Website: apple
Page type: account-dashboard
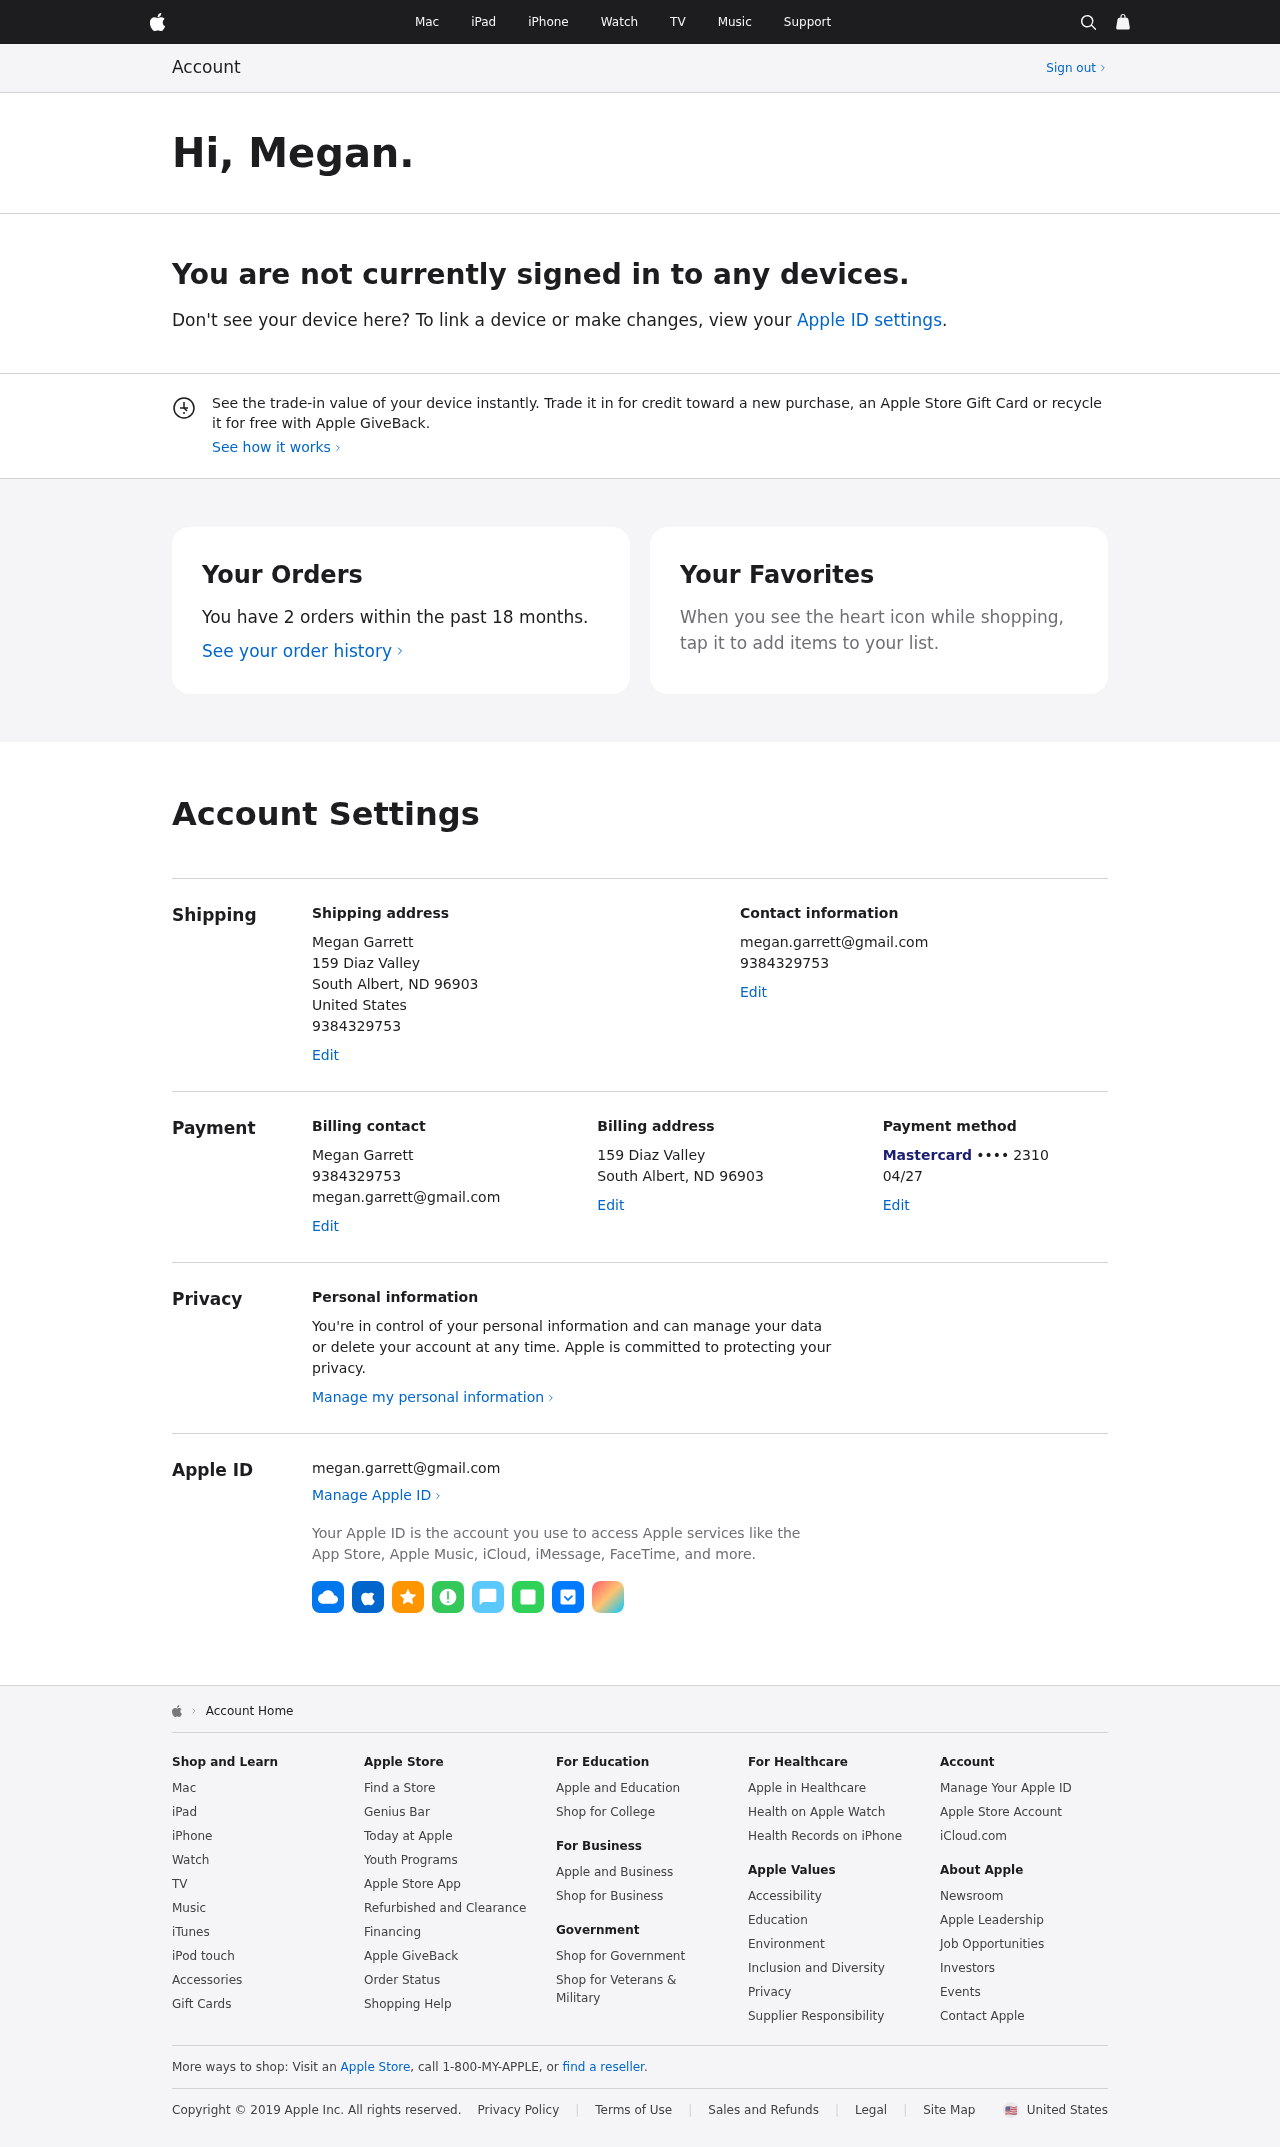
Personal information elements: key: PII_CARD_EXPIRY
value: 04/27
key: PII_CARD_LAST4
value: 2310
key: PII_CARD_TYPE
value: Mastercard
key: PII_CITY_STATE_ZIP
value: South Albert, ND 96903
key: PII_COUNTRY
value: United States
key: PII_EMAIL
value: megan.garrett@gmail.com
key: PII_FIRSTNAME
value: Megan
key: PII_FULLNAME
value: Megan Garrett
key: PII_PHONE
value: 9384329753
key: PII_STREET
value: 159 Diaz Valley
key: PII_PHONE2
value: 9384329753
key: PII_FULLNAME2
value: Megan Garrett
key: PII_PHONE3
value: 9384329753
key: PII_EMAIL2
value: megan.garrett@gmail.com
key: PII_CITY
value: South Albert
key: PII_STATE_ABBR
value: ND
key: PII_POSTCODE
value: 96903
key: PII_POSTCODE_FULL
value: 96903
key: PII_CITY_STATE
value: South Albert, ND
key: PII_STATE_ABBR2
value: ND
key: PII_POSTCODE_NUMERIC
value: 96903
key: PII_EMAIL3
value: megan.garrett@gmail.com